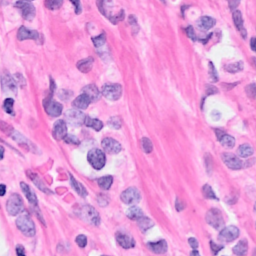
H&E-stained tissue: Breast